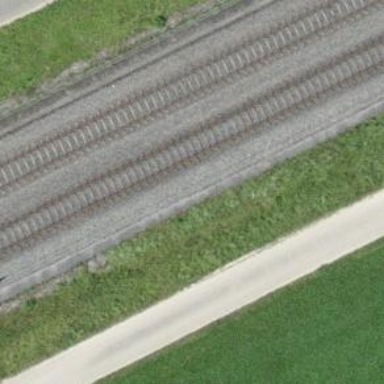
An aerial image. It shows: Single railway track with electrified contact line.